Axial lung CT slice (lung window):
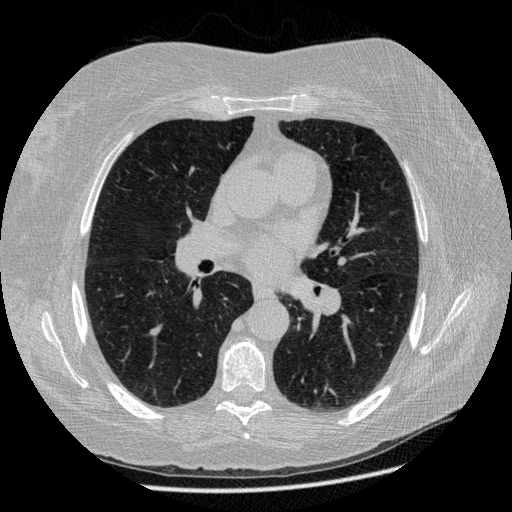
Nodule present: no